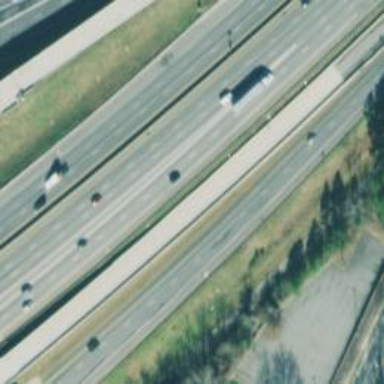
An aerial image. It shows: Motorway link.